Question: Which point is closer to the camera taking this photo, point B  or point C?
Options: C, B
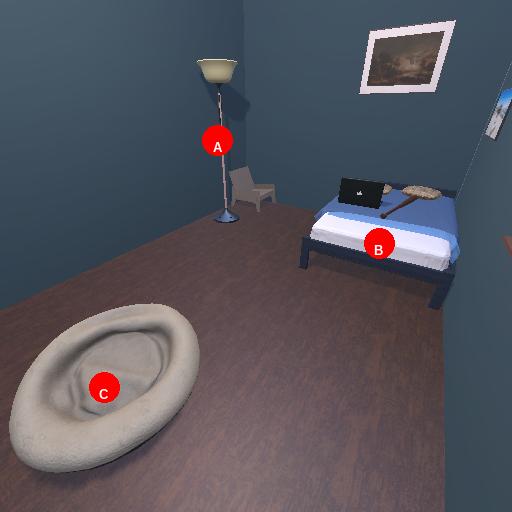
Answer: C